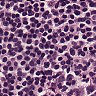
Metastatic tissue present: no